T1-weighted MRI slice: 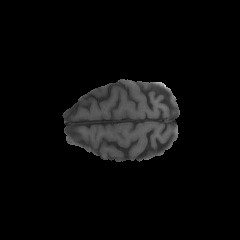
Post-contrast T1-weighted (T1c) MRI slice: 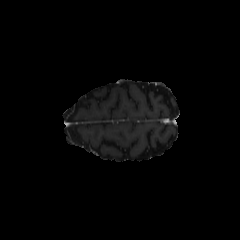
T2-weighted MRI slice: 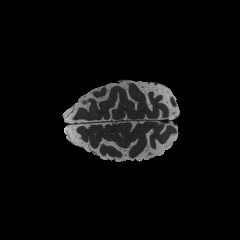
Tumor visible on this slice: no